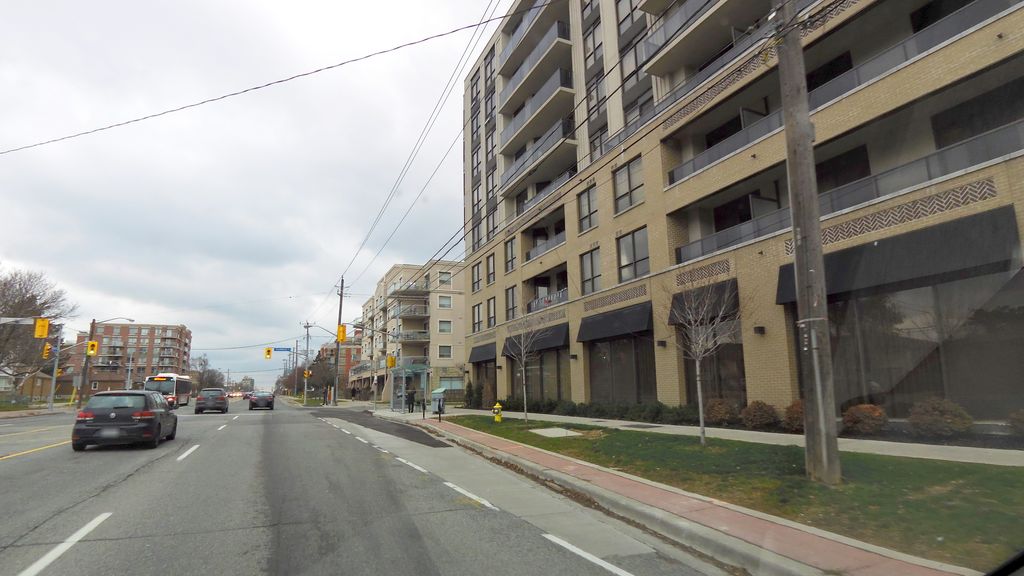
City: toronto